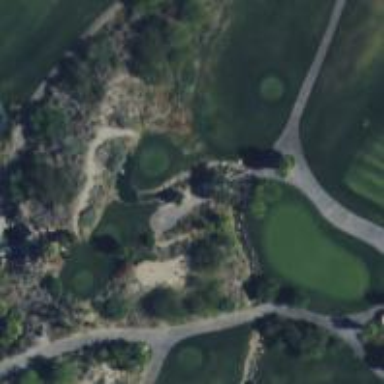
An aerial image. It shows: Golf course feature - water hazard.